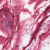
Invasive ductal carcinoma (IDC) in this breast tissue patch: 0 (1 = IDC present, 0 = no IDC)